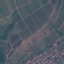
Land use / land cover: PermanentCrop